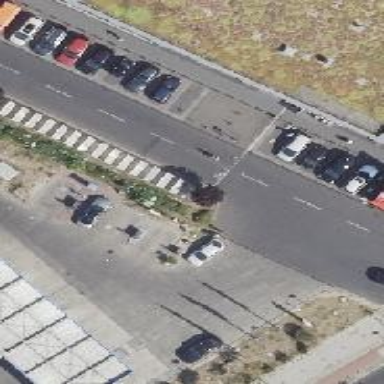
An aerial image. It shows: Bump for traffic calming.